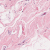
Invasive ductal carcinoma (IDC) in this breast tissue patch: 0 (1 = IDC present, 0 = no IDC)